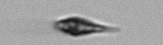
Label: Euglena